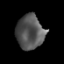
Tissue: prostate
Cell type: T cells
Senescence score: 0.6851
Nuclear area (px): 926
Mean DAPI intensity: 85.252